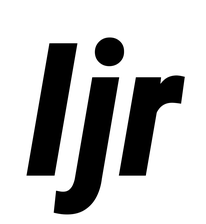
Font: Roboto-Italic_Condensed_ExtraBold_Italic